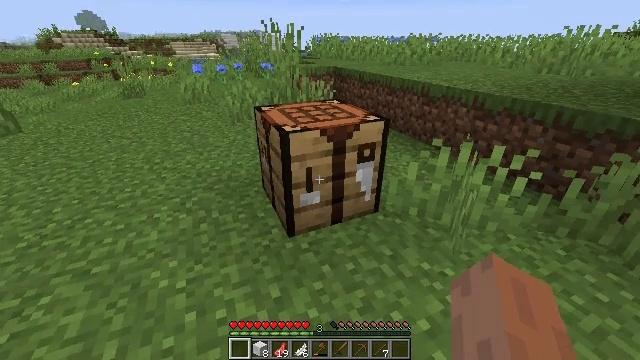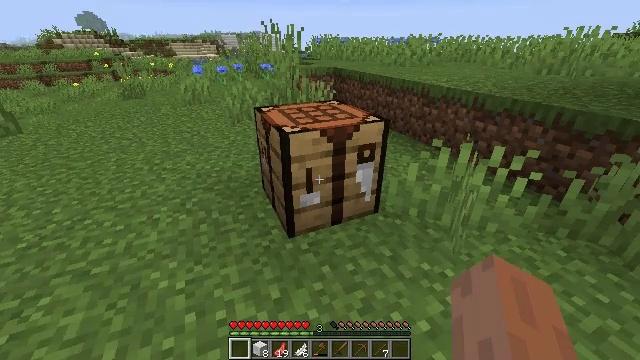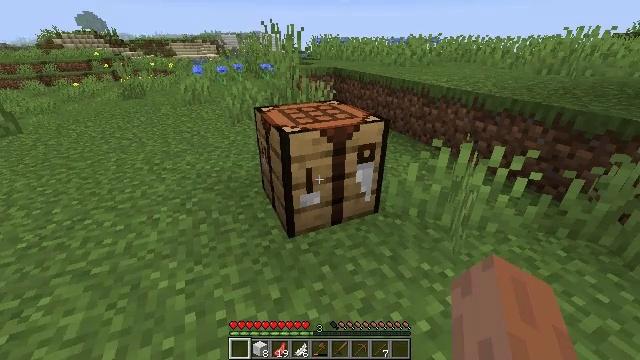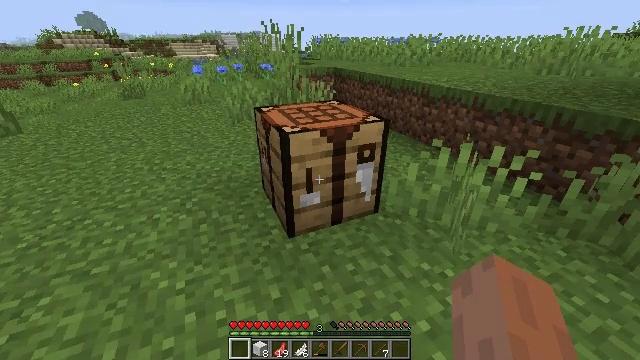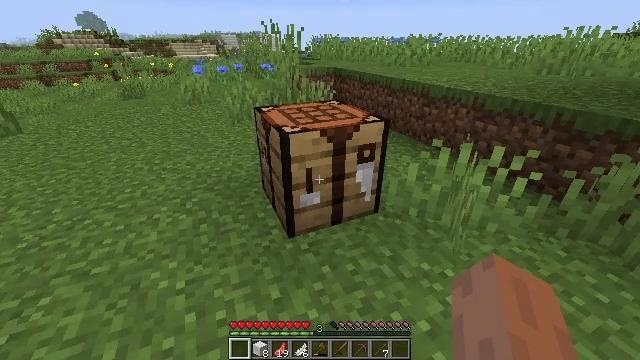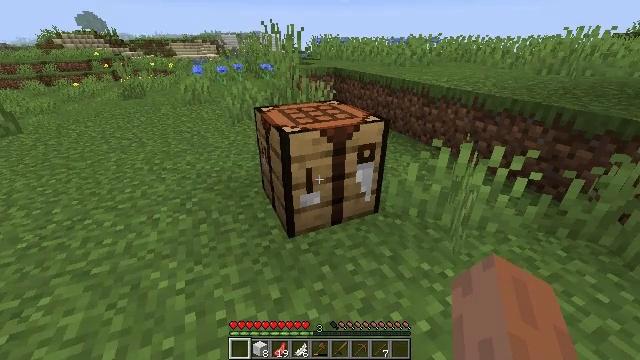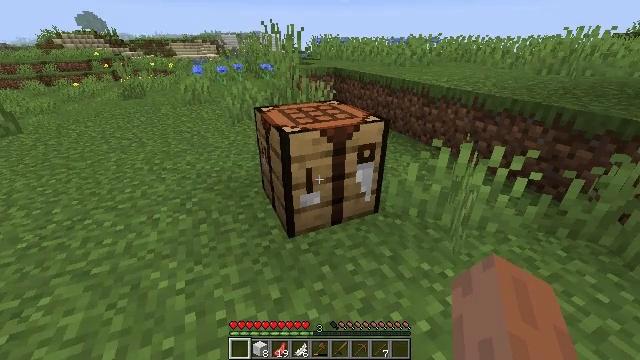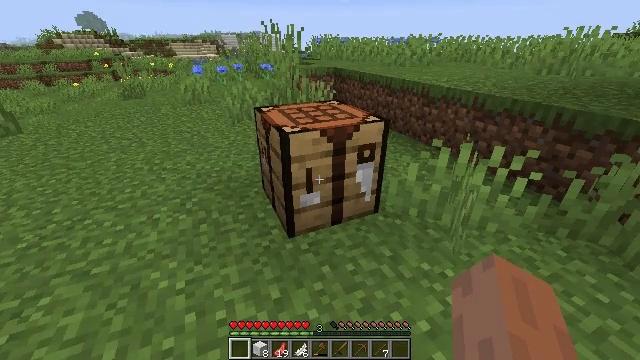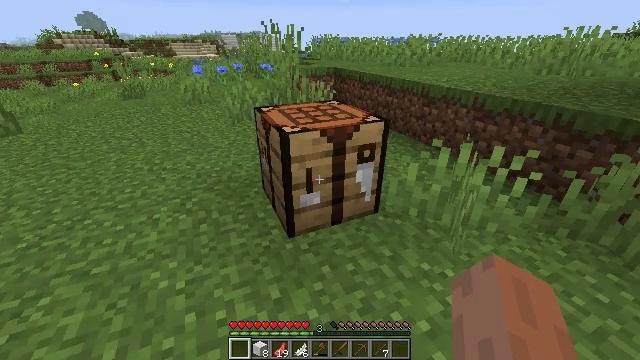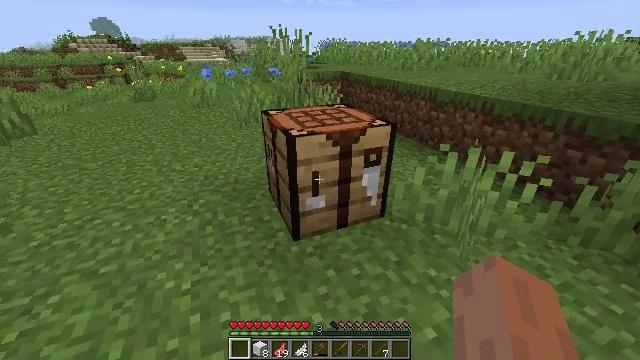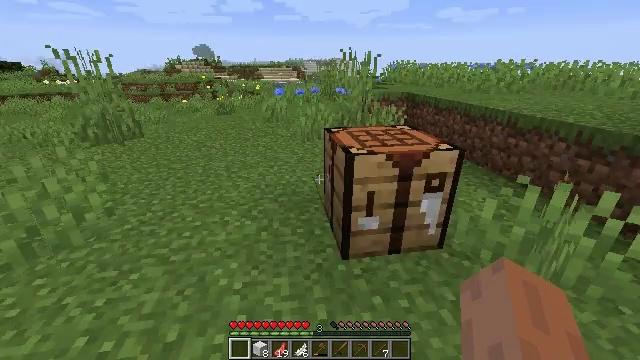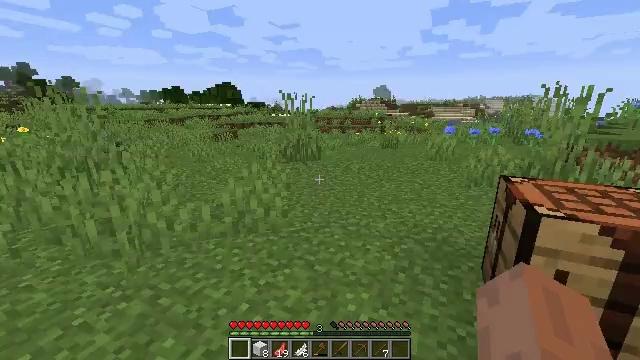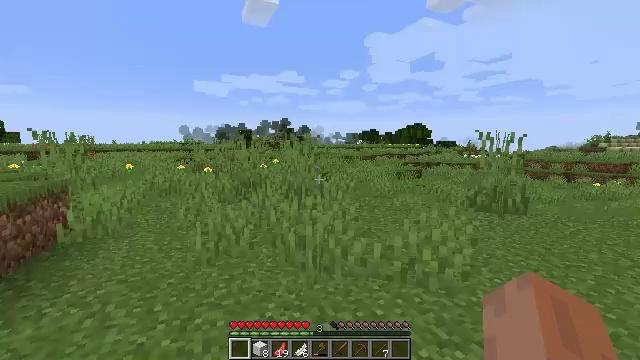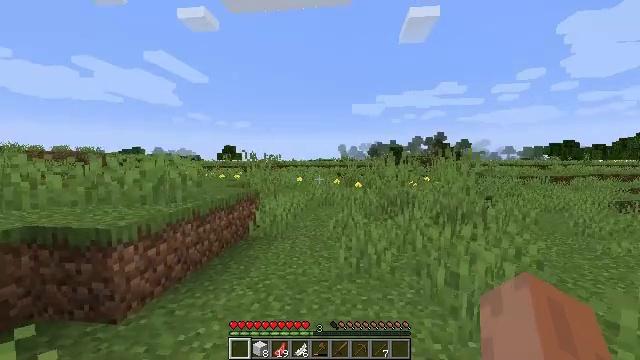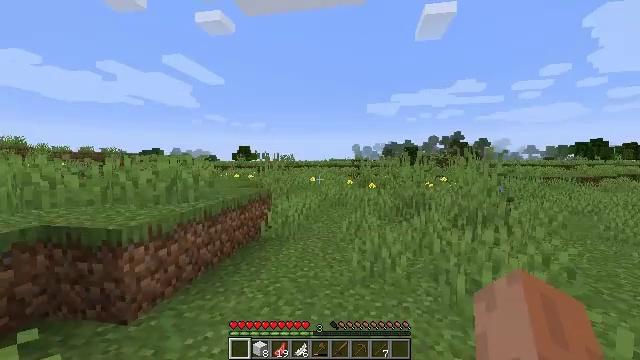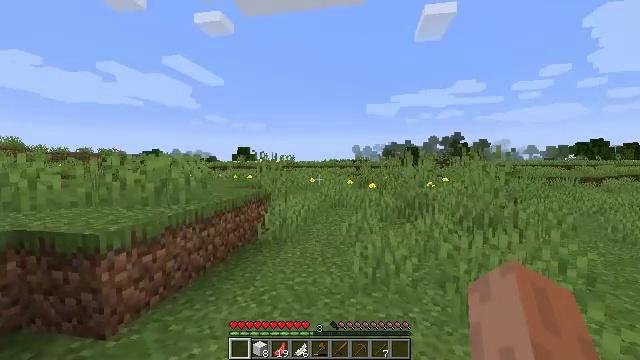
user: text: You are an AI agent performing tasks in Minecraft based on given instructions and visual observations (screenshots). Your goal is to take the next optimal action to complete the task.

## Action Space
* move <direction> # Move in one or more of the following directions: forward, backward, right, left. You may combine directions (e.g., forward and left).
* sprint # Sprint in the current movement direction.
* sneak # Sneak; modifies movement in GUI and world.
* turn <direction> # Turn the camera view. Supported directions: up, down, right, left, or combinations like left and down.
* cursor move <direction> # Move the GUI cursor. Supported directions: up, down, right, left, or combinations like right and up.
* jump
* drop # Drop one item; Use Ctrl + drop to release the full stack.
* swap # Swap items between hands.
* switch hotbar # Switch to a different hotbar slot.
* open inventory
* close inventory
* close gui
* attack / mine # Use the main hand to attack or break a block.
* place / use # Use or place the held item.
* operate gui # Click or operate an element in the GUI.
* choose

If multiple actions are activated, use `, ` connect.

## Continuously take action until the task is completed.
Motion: motion action
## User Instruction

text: Open the crafting table to craft a gray bed.
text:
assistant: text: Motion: no_op
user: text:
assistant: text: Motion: no_op
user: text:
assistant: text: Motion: no_op
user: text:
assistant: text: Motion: no_op
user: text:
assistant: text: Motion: no_op
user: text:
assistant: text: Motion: no_op
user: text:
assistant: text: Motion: no_op
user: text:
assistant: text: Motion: no_op
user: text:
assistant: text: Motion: turn left
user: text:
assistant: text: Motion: turn left and up
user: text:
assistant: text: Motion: move forward, turn left and up
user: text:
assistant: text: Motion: move forward, turn left and up
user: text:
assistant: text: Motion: move forward, turn left and up
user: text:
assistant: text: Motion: move forward, turn left
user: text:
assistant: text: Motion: move forward
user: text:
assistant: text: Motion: move forward
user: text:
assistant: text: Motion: move forward
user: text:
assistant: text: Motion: move forward
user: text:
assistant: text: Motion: move forward
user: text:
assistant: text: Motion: move forward
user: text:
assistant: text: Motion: move forward
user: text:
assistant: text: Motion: move forward
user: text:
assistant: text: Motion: move forward
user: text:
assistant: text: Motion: move forward
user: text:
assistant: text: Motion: move forward
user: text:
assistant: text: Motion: move forward
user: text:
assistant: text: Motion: move forward
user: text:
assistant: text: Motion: move forward
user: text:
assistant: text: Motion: move forward
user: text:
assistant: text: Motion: move forward, turn right